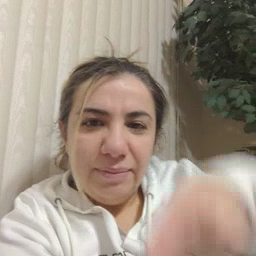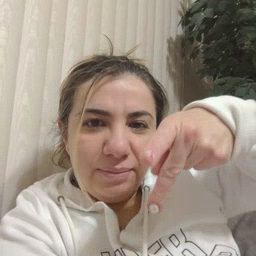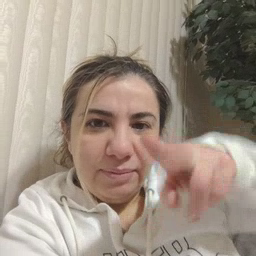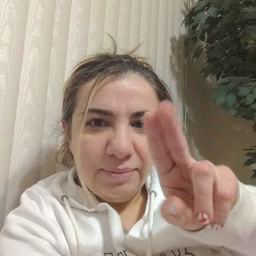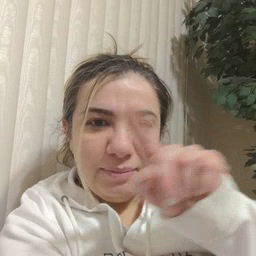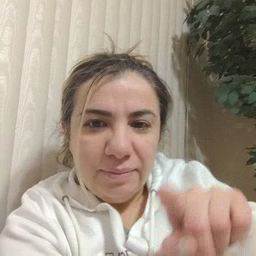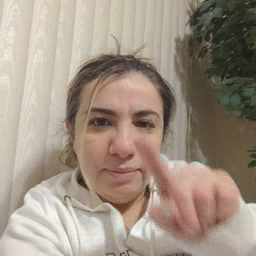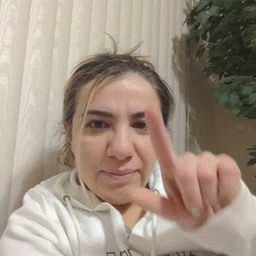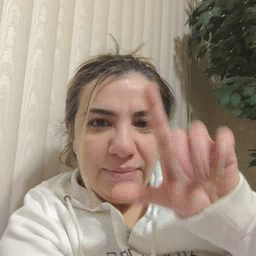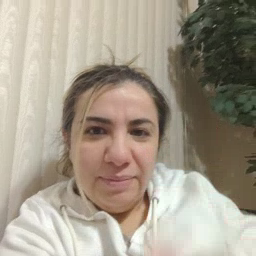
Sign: puzzle